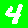
Digit: 4